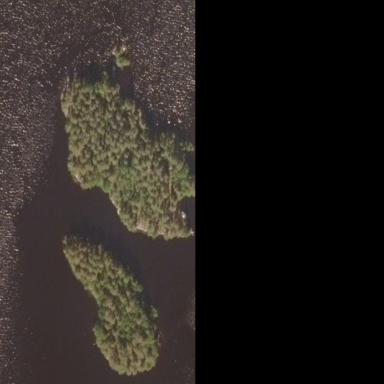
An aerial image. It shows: Islet surrounded by woodland.